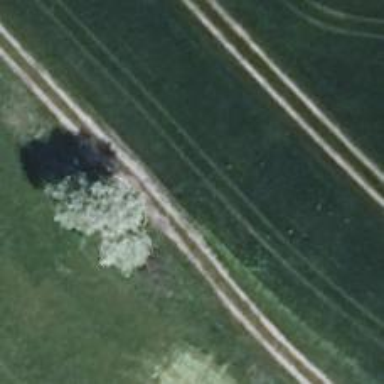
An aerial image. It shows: Evergreen broadleaved tree.